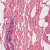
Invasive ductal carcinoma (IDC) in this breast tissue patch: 0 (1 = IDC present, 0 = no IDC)